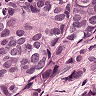
Metastatic tissue present: yes